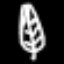
Label: leaf